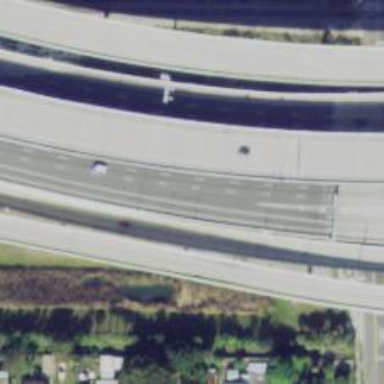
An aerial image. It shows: Motorway junction.